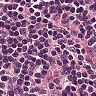
Metastatic tissue present: no